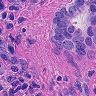
Metastatic tissue present: yes